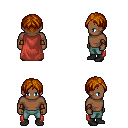
a pixel art fantasy rpg character, male body template, human, dark skin, maroon cape, teal pants, brunette parted hairstyle, cloth bracers, black shoes, four views (front, back, left, right), 2x2 character sprite sheet, small pixel art, hard edges, no anti-aliasing